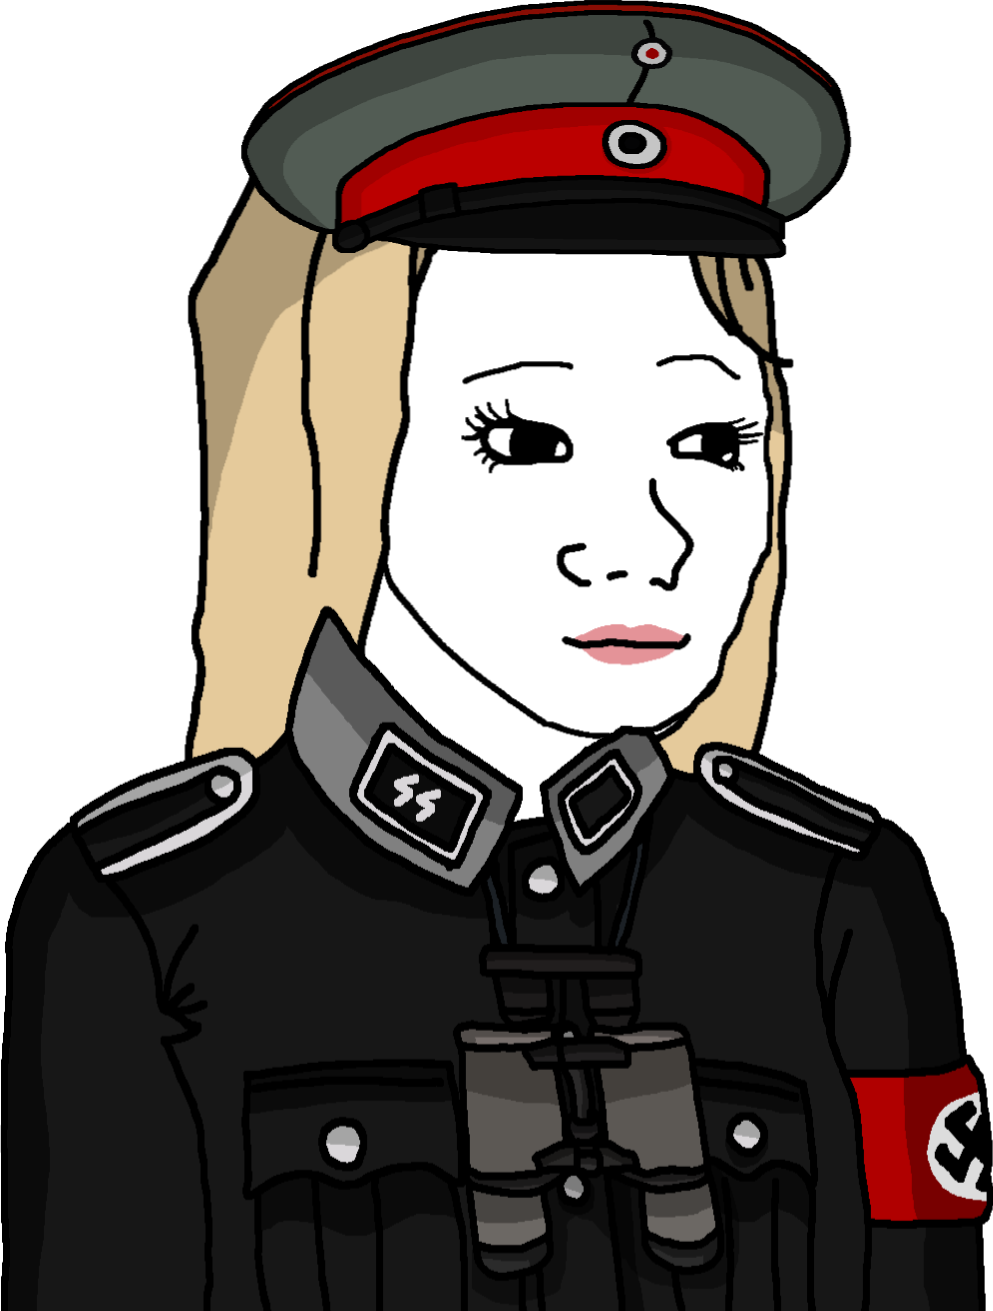
Label: 5_Trad_Wife